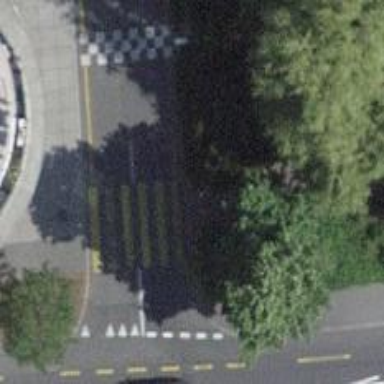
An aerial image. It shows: Uncontrolled zebra crossing with zebra markings.